Question: Hi have the following form declared in a layout:
'''
<?php
$regModel = new RegistrationForm();
$form = $this->beginWidget('bootstrap.widgets.TbActiveForm', array(
'id' => 'registration-form',
'action' => Yii::app()->createUrl('/utente/sign'),
'type' => 'inline',
'enableAjaxValidation' => true,
'clientOptions'=>array(
'validateOnChange'=>true,
'validateOnType'=>true,
'validationDelay'=>10,
),
));
?>
'''
the problem is that I don't receive any request on my controller. I tried to monitor the Network Console but I don't see any request as I type in my form.

I'm using ajax validation on many other forms in my application and they are working as expected.
Any idea why this is not working?
---
Turned out that jQuery was registered twice. The first time by Yii and the second time by my template. Once it was removed from my template everything started working as expected.
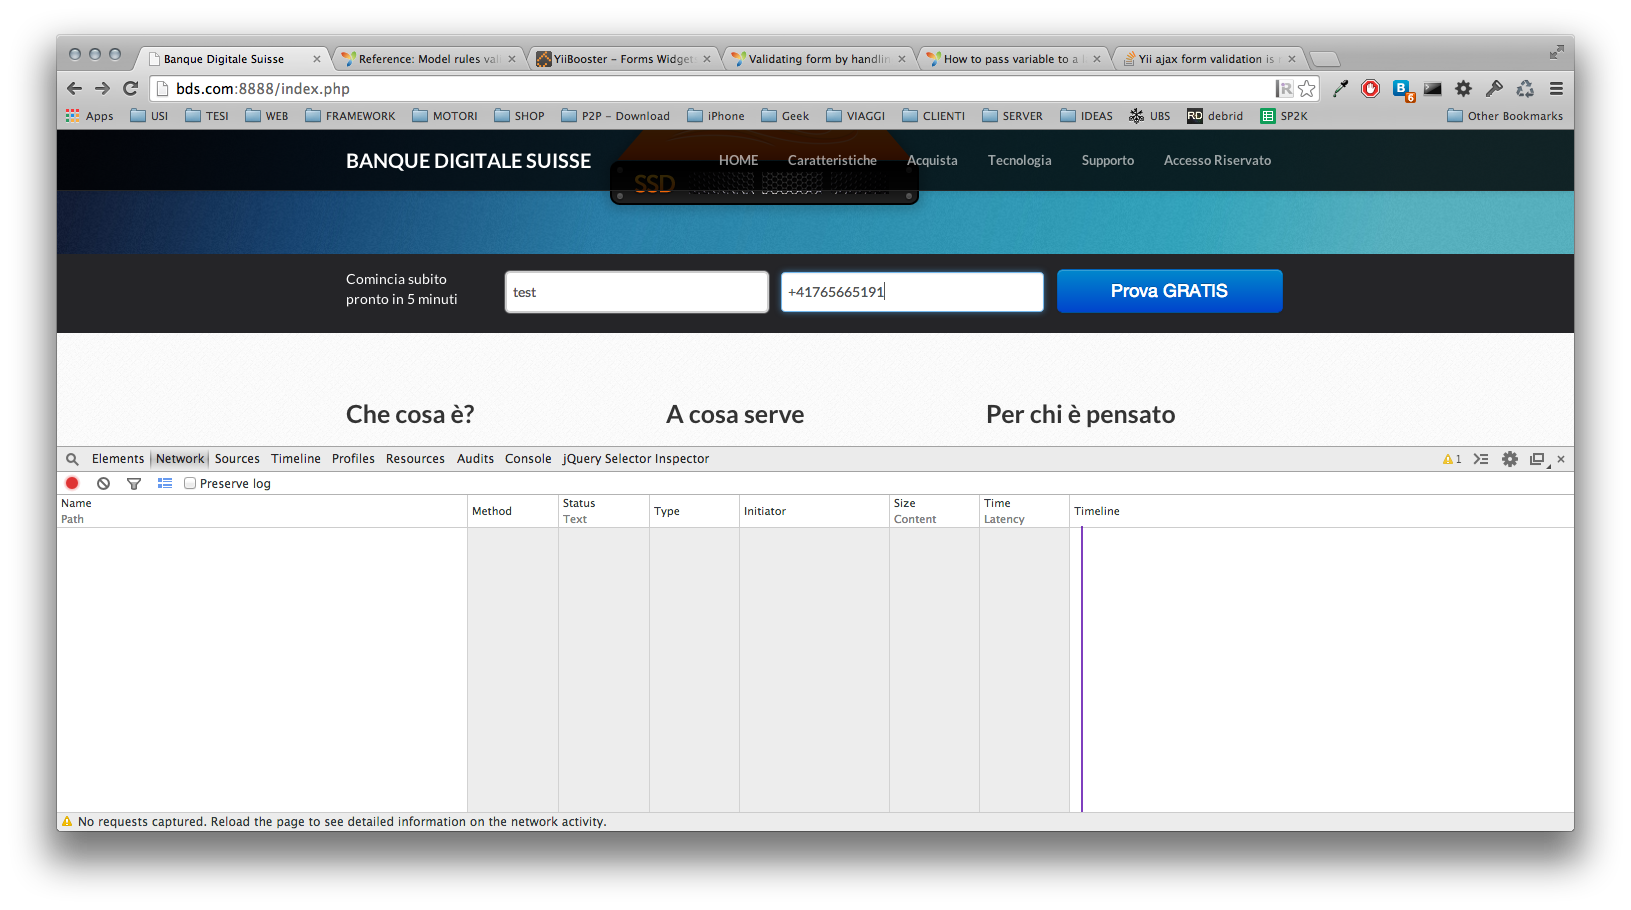
Answer: Check this <URL>
Hope this would help.